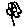
Label: flower